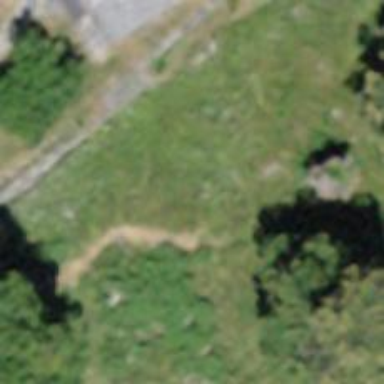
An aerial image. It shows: Path on the ground.